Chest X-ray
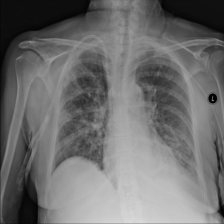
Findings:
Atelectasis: negative
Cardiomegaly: negative
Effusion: positive
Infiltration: positive
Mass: negative
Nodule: negative
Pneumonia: negative
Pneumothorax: negative
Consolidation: negative
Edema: negative
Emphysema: negative
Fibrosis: negative
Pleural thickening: negative
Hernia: negative